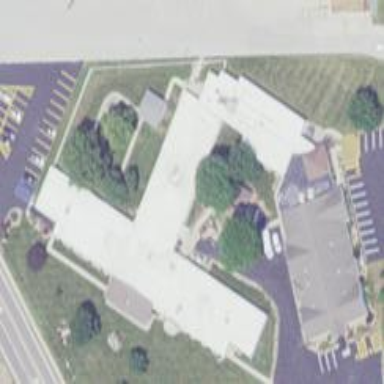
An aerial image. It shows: Nursing home.